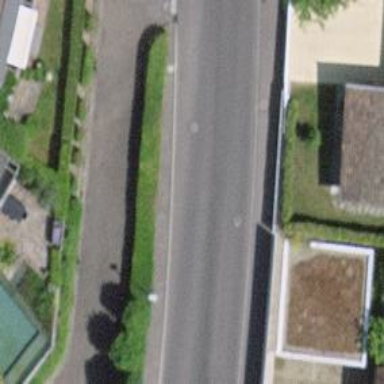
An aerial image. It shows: Sidewalk along the footway.